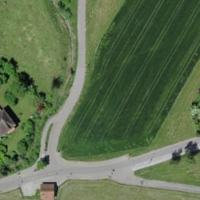
EUNIS habitat code: 52
Species observed at this site:
Cornus sanguinea